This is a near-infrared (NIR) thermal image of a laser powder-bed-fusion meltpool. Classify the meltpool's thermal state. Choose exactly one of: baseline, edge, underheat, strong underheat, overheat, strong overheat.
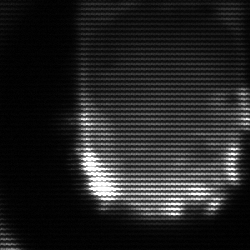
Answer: baseline